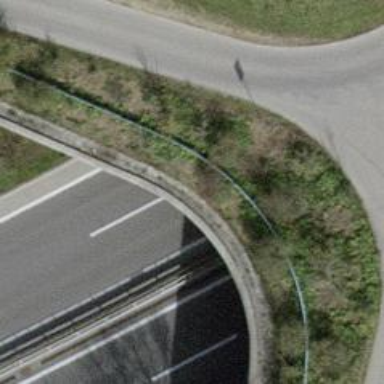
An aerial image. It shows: Motorway that passes through tunnel.